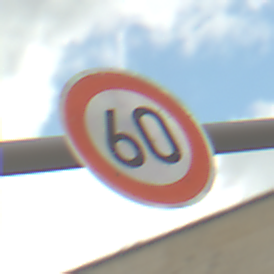
Verkehrszeichen: Geschwindigkeit60
Umgebung: Outdoor, Suburban
Tageszeit: MorningAfternoon
Wetter: PartlyCloudy
Licht: Natural
Jahreszeit: NotSpecified
Kontrast: LowContrast